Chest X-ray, PA view. Patient: 37 years old, sex F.
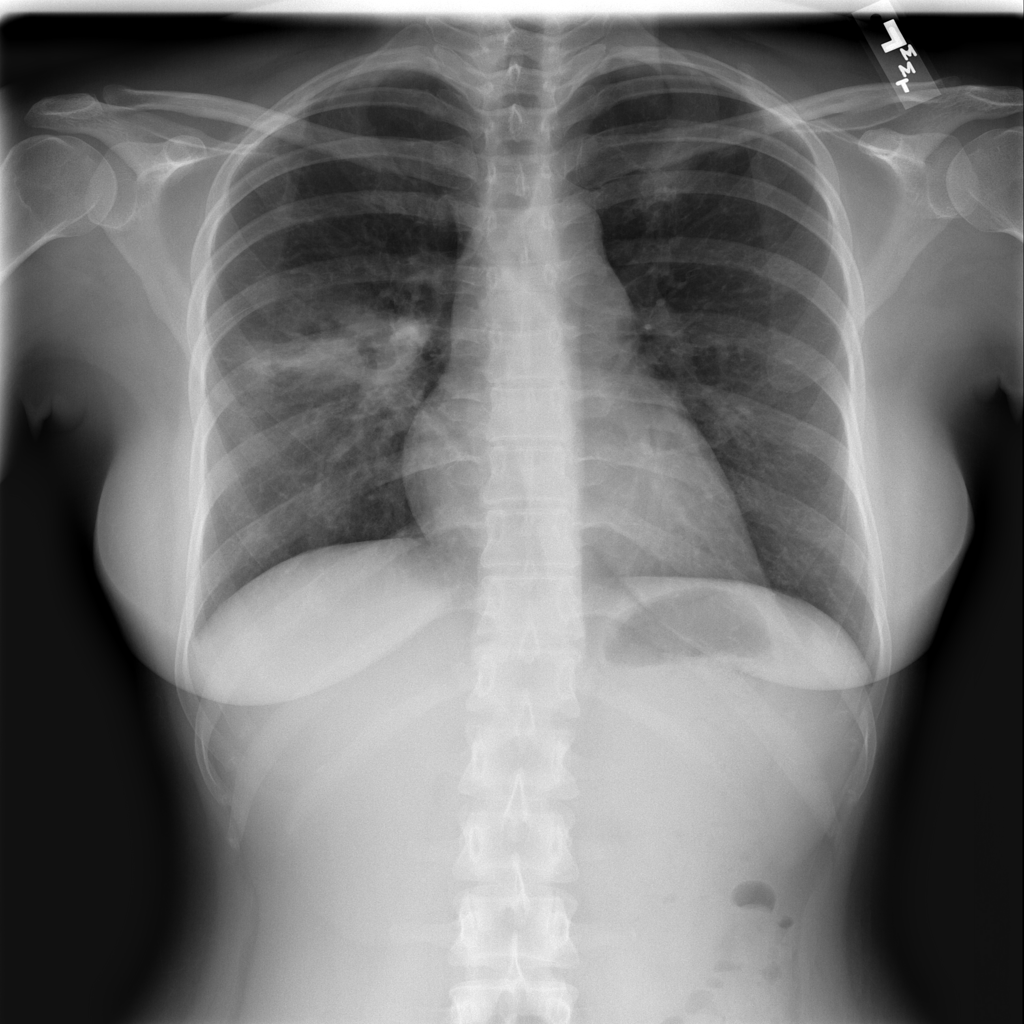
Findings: Infiltration